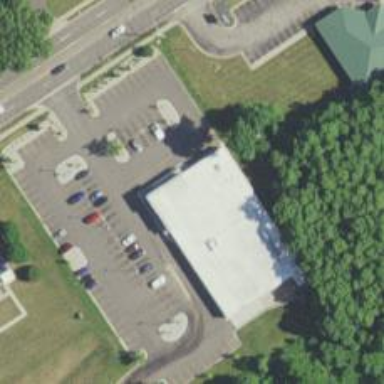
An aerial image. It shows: Supermarket.